Interaction volume radius: 5 \u00c5
Interaction volume height: 40 \u00c5
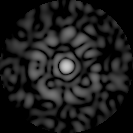
Disorder parameter: 0.8438